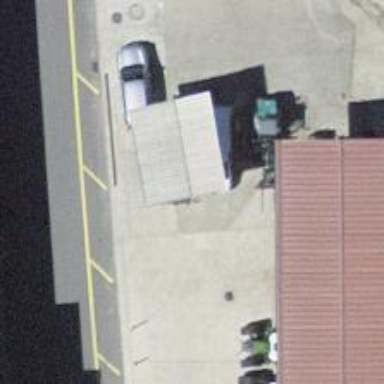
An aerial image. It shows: Fuel station.